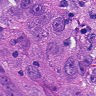
Metastatic tissue present: yes